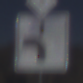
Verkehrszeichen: VerlaufVorfahrtsstrasse5
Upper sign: Vorfahrtsstrasse
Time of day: MorningAfternoon
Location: Outdoor (Nature)
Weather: Clear
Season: NotSpecified
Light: Natural